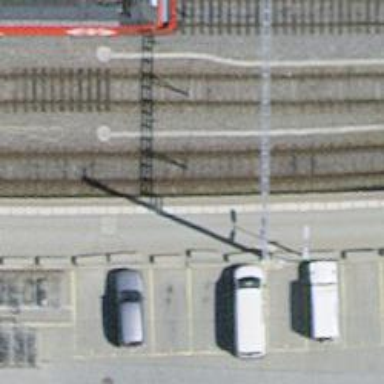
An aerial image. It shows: Single-track railway with electrified contact lines.